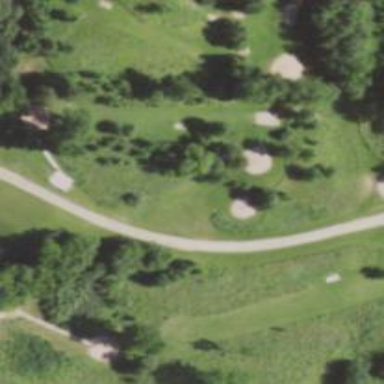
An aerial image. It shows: Fairway for disc golf.